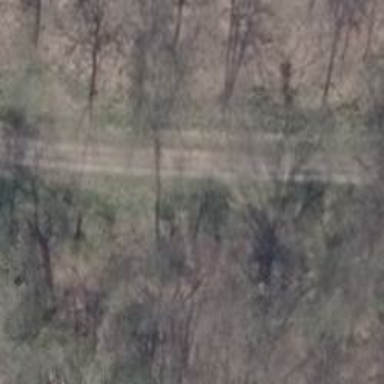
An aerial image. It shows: Dirt track road with grade 4 tracktype.